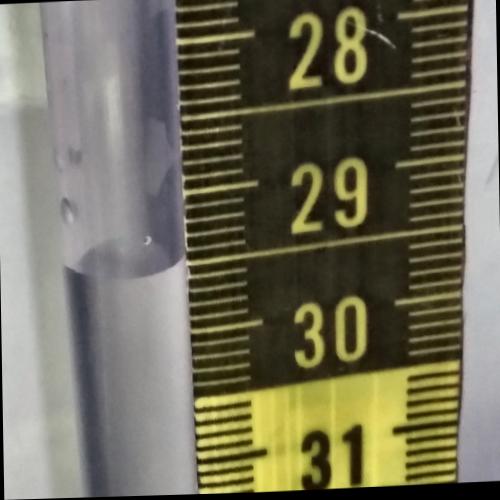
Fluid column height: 29.5 cm